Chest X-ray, PA view. Patient: 50 years old, sex F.
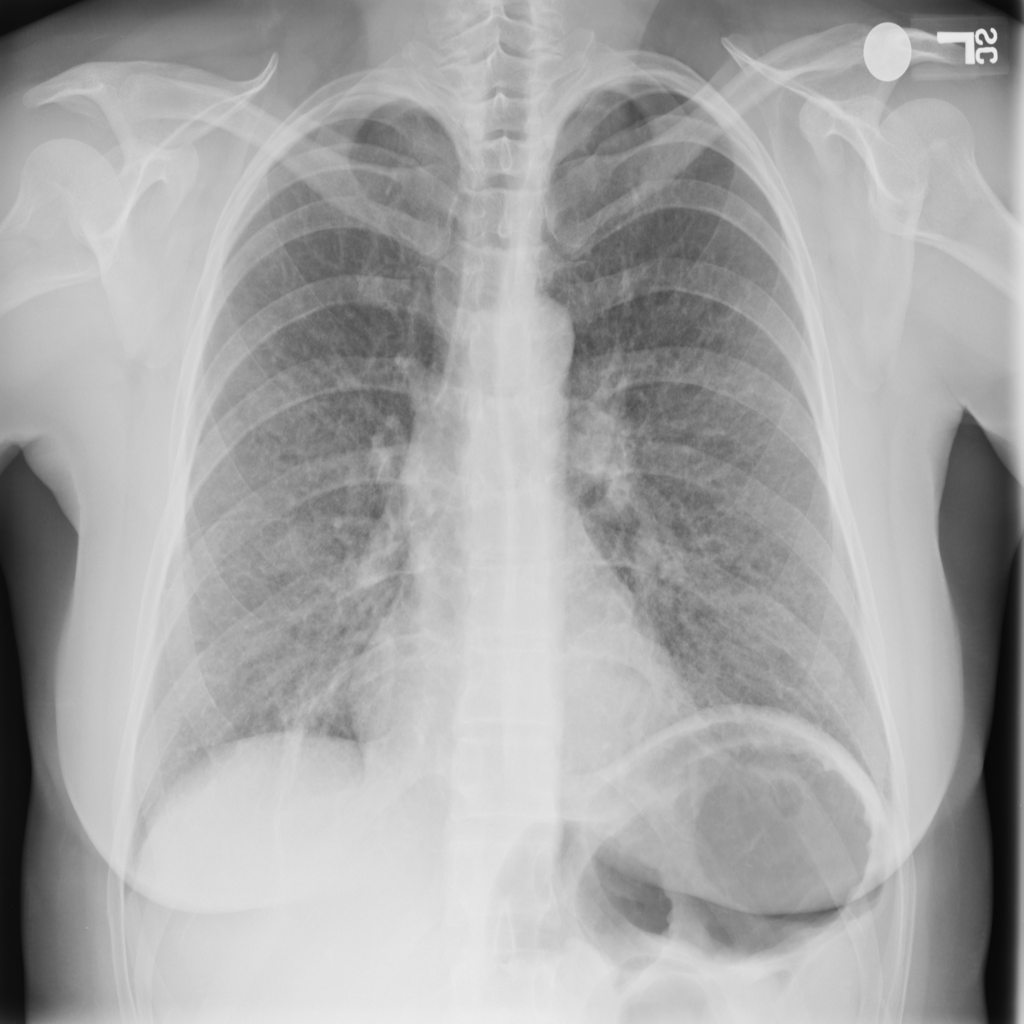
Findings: No Finding